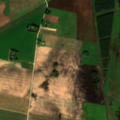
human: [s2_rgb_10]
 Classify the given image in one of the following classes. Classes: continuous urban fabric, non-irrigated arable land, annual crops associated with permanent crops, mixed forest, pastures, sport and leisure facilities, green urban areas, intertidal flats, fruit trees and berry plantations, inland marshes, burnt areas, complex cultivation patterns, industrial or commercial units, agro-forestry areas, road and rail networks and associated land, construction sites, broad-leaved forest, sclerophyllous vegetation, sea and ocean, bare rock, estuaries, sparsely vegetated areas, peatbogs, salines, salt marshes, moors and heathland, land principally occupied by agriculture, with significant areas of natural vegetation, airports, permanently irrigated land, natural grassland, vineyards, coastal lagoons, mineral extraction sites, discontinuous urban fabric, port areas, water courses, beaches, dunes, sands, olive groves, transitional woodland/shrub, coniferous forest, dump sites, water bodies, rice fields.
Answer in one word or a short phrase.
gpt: non-irrigated arable land, broad-leaved forest, transitional woodland/shrub